Question: Hi I'm trying to built simple color identifying program. I have taken a image (yellow & pink) with and convert it in HSV color space. Then used threshold to identify yellow color region. I getting the output (black image). I want yellow region to be filled with while color and rest with black.
---

---
'''
IplImage *imgRead= cvLoadImage("yellow.jpeg",CV_LOAD_IMAGE_COLOR);
if(!imgRead) {
fprintf(stderr, "Error in reading image
");
exit(1);
}
IplImage *imgHsv = cvCreateImage(cvGetSize(imgRead),8, 3);
cvCvtColor(imgRead, imgHsv,CV_BGR2HSV);
IplImage *imgThreshold = cvCreateImage(cvGetSize(imgRead),8, 1);
cvInRangeS(imgHsv, cvScalar(25, 80, 80,80), cvScalar(34, 255, 255,255), imgThreshold);
cvShowImage("image",imgThreshold);
cvWaitKey(0);
'''
In above code I had calculated HSV value for yellow as 30. (In gimp hsv value for yellow color is 60). In 'cvInRangeS', except for hue value I'm not sure how to specify other values for 'cvScalar'.
What values I need to put? Am I missing anything?
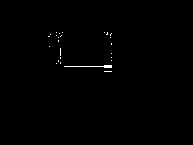
Answer: I ran your code and it worked fine. Perhaps the yellow in your image isn't as yellow as you think.

The other potential difference is that I'm using OpenCV 2.3. Which version are you using?
Have you tried looking at your yellow values? That would give you a definitive answer as to what values you should use in cvInRangeS. Add these two lines after the call to cvCvtColor:
'''
uchar* ptr = (uchar*)(imgHsv->imageData);
printf("H: %d, S:%d, V:%d
", ptr[0], ptr[1], ptr[2]);
'''
For my image, I got:
'''
H: 30, S:109, V:255
'''
That's why your code worked for me.